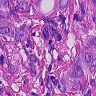
Metastatic tissue present: yes